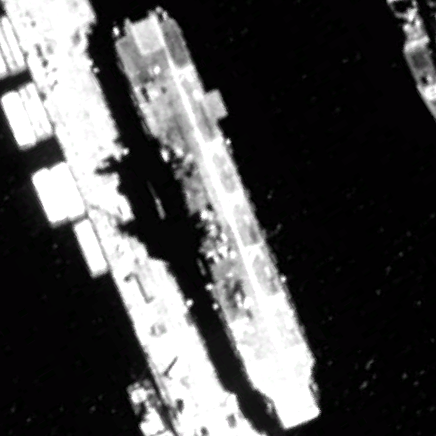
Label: assault